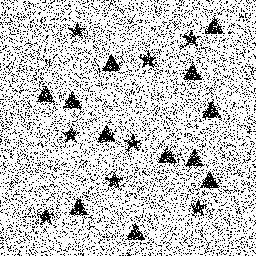
Squares: 0
Triangles: 12
Stars: 8
Total shapes: 20